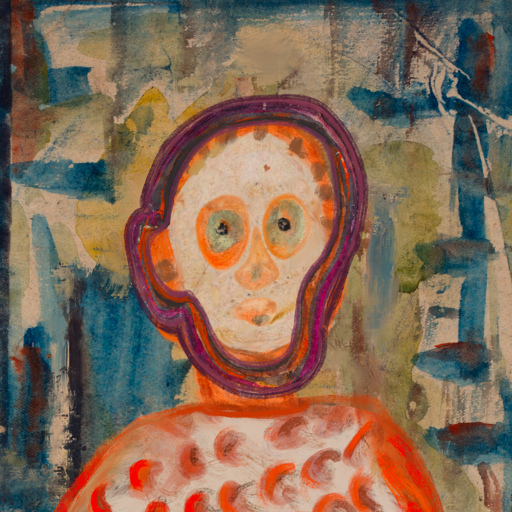
Background: Orphan, Head And Neck Front: Rupkatha, Face Front: Childish, Bust: Rupkatha, Hair Front: Hypocrite, Head Accessory: Blank, Second Necklace: Blank, Necklace: Blank, Baby: Blank